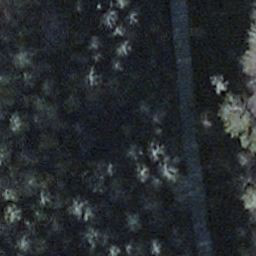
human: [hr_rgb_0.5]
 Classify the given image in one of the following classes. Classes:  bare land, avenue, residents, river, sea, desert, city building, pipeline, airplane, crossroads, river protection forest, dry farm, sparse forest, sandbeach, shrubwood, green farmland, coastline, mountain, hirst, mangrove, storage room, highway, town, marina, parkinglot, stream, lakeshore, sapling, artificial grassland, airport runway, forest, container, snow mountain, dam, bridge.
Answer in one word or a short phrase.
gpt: shrubwood